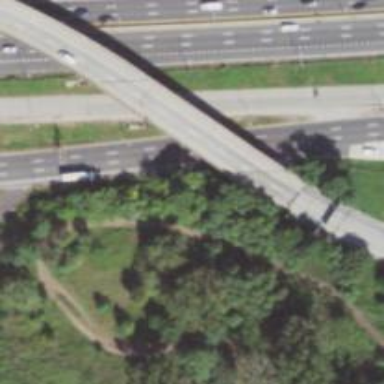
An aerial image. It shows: Motorway junction.